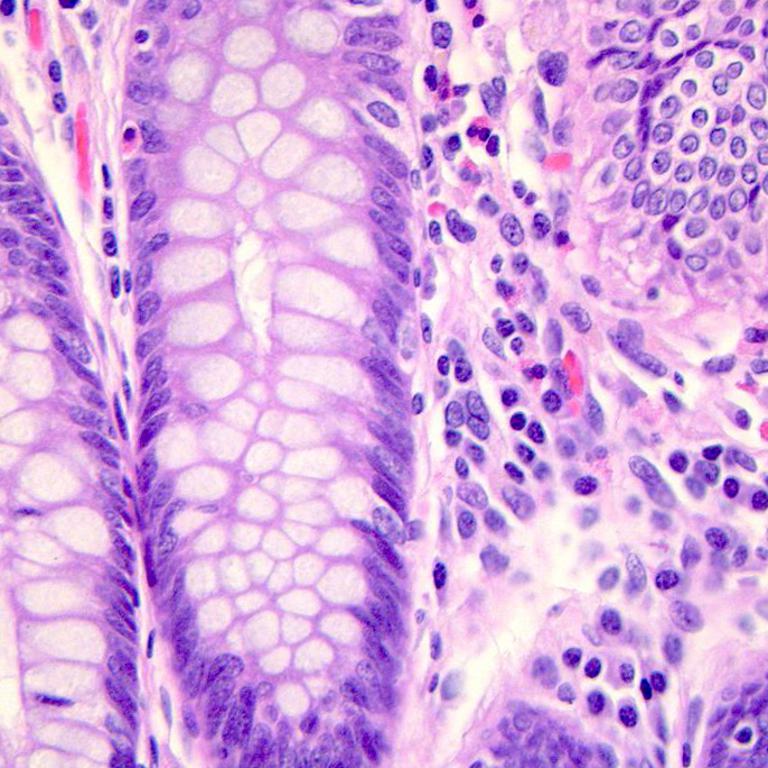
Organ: colon
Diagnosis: benign